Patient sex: F
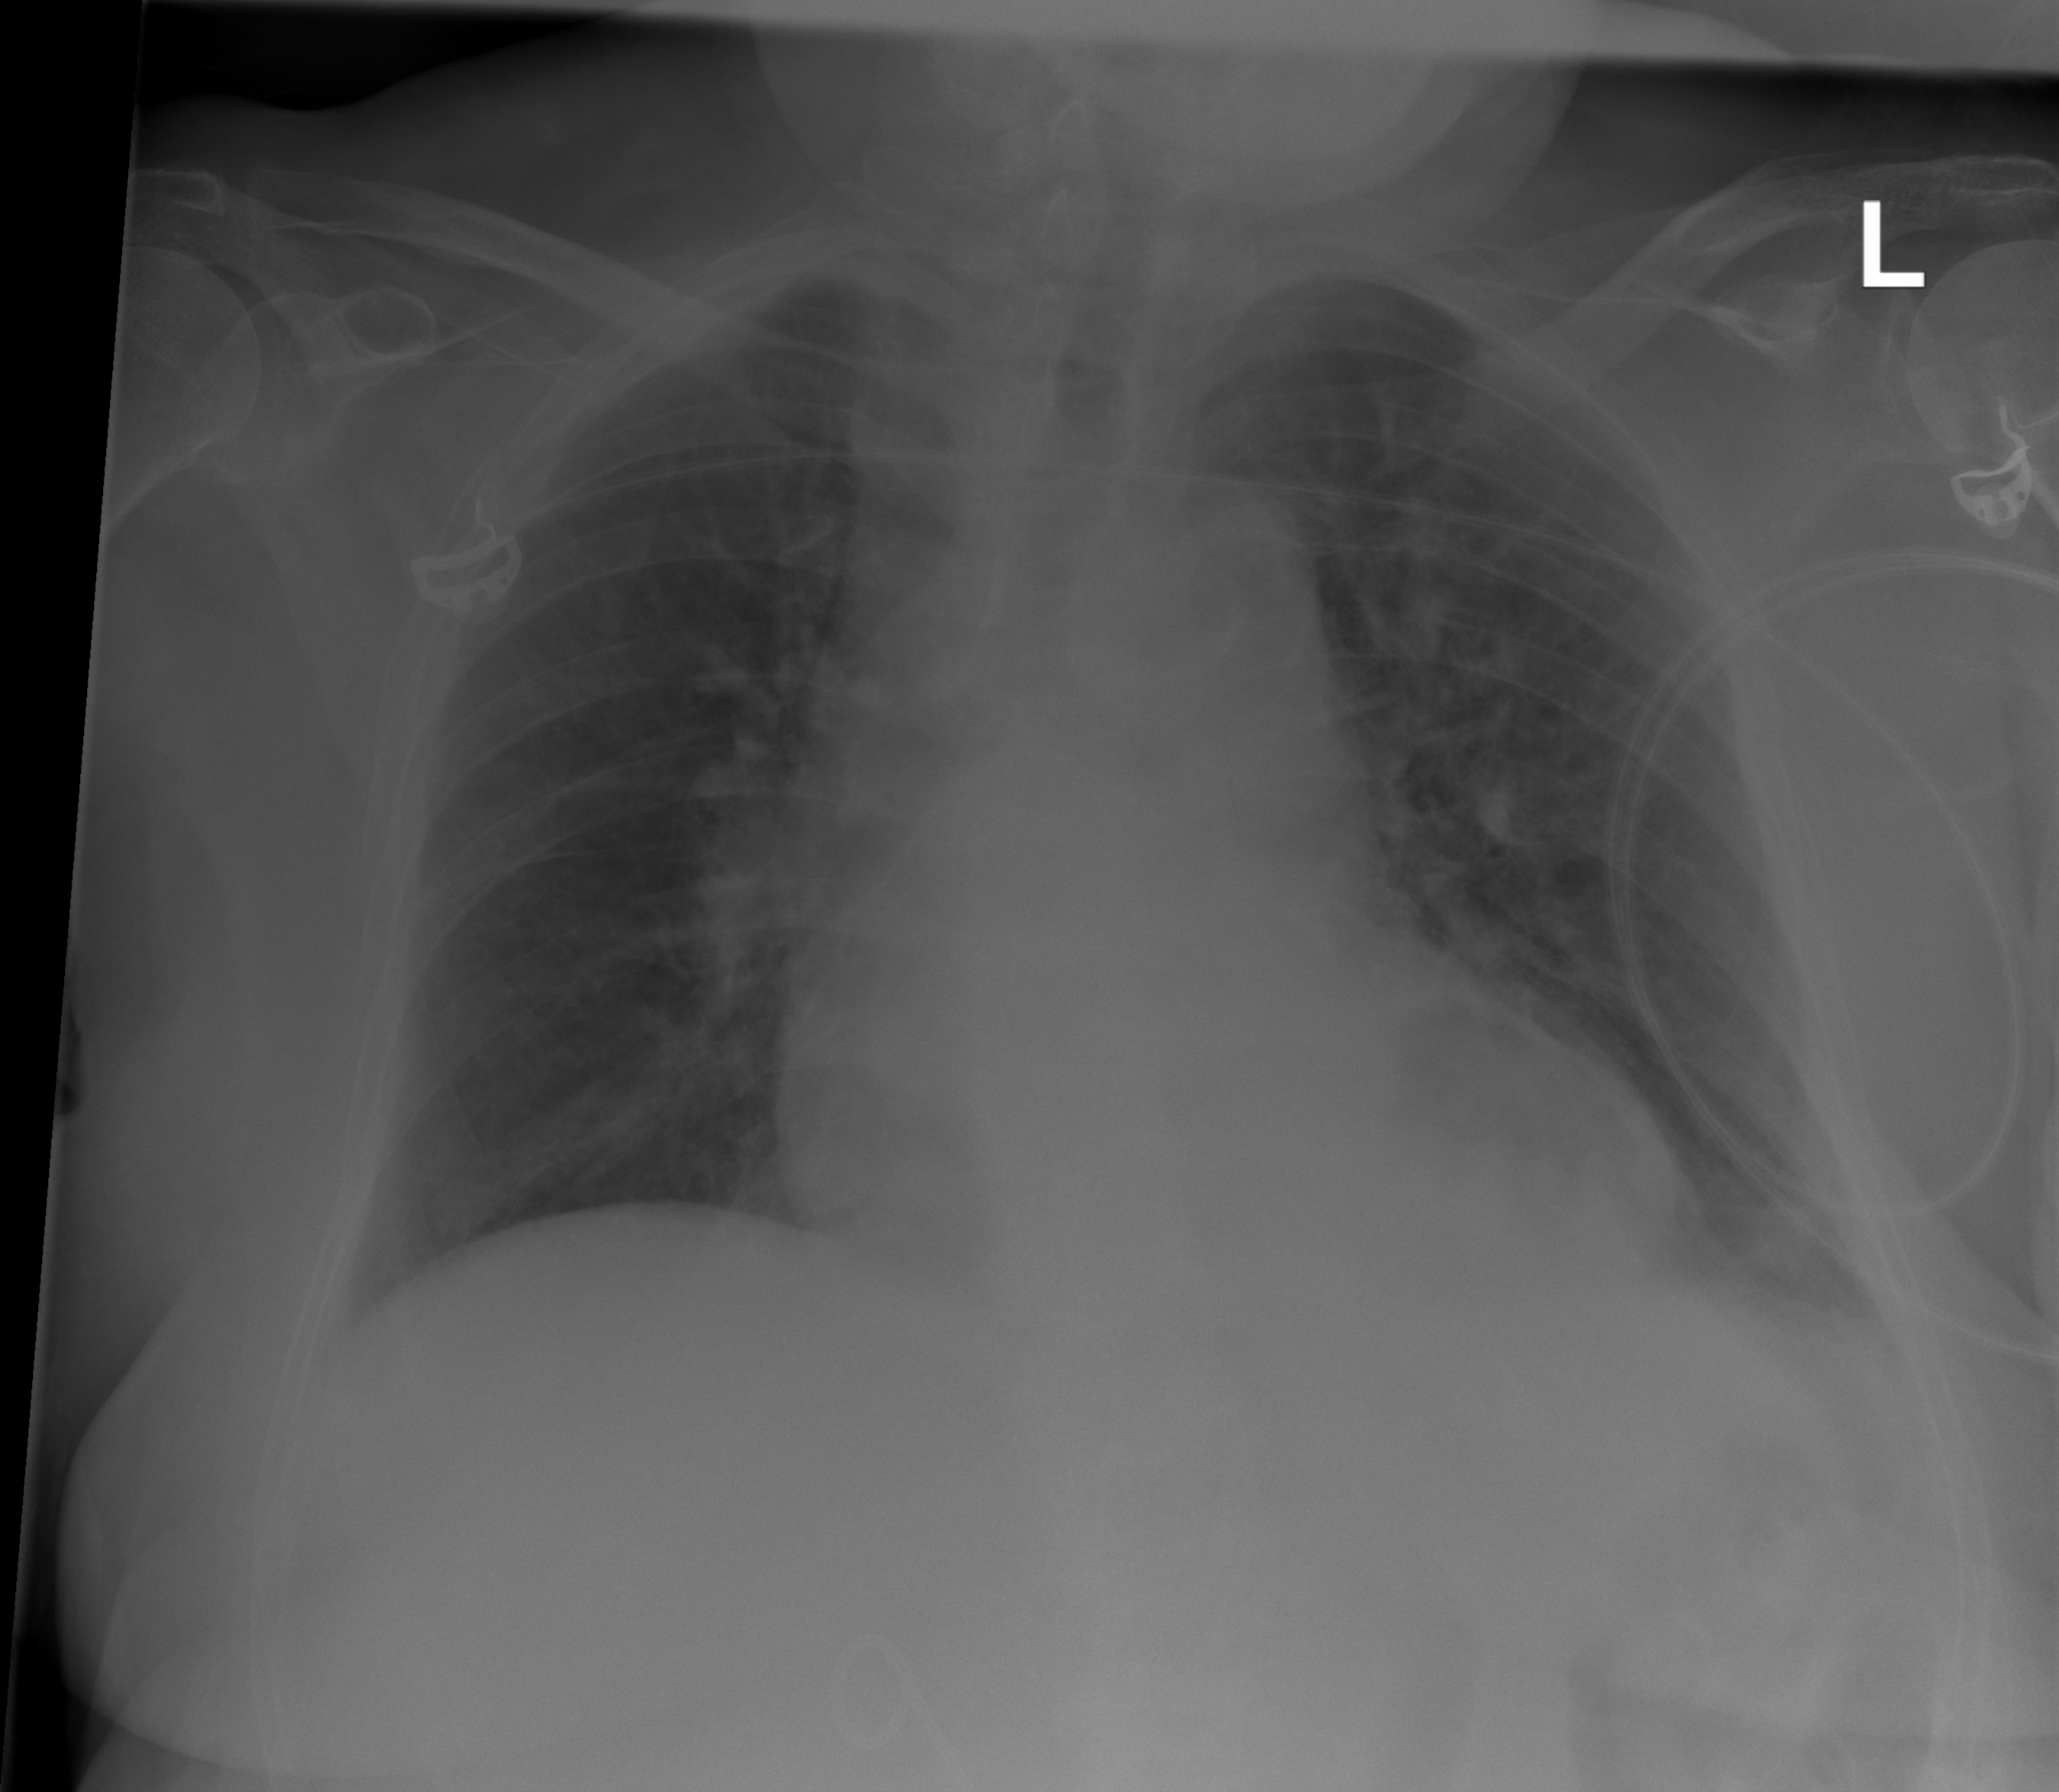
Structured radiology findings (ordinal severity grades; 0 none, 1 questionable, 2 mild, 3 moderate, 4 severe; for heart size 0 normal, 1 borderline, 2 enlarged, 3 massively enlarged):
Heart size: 2
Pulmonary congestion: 0
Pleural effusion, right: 0
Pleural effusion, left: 2
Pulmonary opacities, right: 0
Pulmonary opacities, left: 0
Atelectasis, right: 0
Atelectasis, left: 2